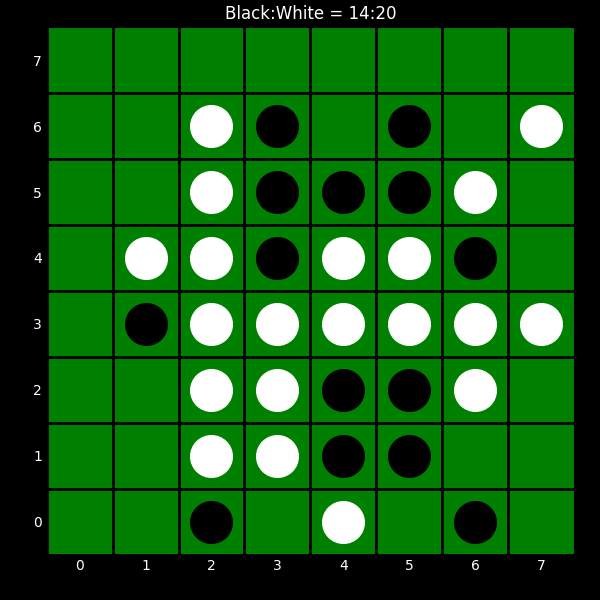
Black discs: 14
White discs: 20